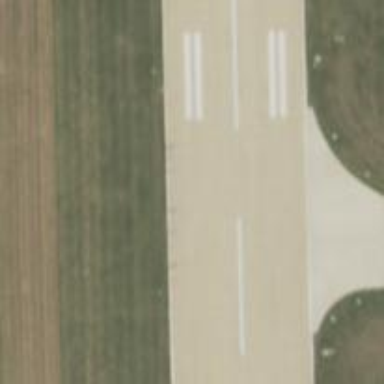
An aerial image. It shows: Runway at airport.